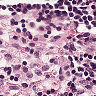
Metastatic tissue present: no